Question: I'm trying to make a REST web service.
My project looks like :

The traceback is :
'''
8 dec. 2011 18:31:36 org.apache.catalina.core.AprLifecycleListener init
INFO: The Apache Tomcat Native library which allows optimal performance in production environments was not found on the java.library.path: C:\Program Files\MyEclipse\Common\binary\com.sun.java.jdk.win32.x86_1.6.0.013\bin;C:\Program Files\MyEclipse\Common\plugins\com.genuitec.eclipse.easie.tomcat.myeclipse_9.0.0.me201109141806\tomcat\bin
8 dec. 2011 18:31:36 org.apache.coyote.http11.Http11Protocol init
INFO: Initialisation de Coyote HTTP/1.1 sur http-8080
8 dec. 2011 18:31:36 org.apache.catalina.startup.Catalina load
INFO: Initialization processed in 394 ms
8 dec. 2011 18:31:37 org.apache.catalina.core.StandardService start
INFO: Demarrage du service Catalina
8 dec. 2011 18:31:37 org.apache.catalina.core.StandardEngine start
INFO: Starting Servlet Engine: Apache Tomcat/6.0.13
8 dec. 2011 18:31:37 org.apache.catalina.startup.HostConfig deployWAR
INFO: Deploiement de l'archive Test-0.0.1-SNAPSHOT.war de l'application web
8 dec. 2011 18:31:37 org.apache.catalina.loader.WebappClassLoader validateJarFile
INFO: validateJarFile(C:\Documents and Settings\Naya\Workspaces\MyEclipse 10\.metadata\.me_tcat\webapps\Test-0.0.1-SNAPSHOT\WEB-INF\lib\javax.servlet-3.0.1.jar) - jar not loaded. See Servlet Spec 2.3, section 9.7.2. Offending class: javax/servlet/Servlet.class
8 dec. 2011 18:31:37 org.apache.catalina.loader.WebappClassLoader validateJarFile
INFO: validateJarFile(C:\Documents and Settings\Naya\Workspaces\MyEclipse 10\.metadata\.me_tcat\webapps\Test-0.0.1-SNAPSHOT\WEB-INF\lib\servlet-api-2.5.jar) - jar not loaded. See Servlet Spec 2.3, section 9.7.2. Offending class: javax/servlet/Servlet.class
8 dec. 2011 18:31:38 org.apache.catalina.core.ApplicationContext log
INFO: La servlet Test JAX-RS REST Servlet est marque comme indisponible
8 dec. 2011 18:31:38 org.apache.catalina.core.ApplicationContext log
GRAVE: Error loading WebappClassLoader
delegate: false
repositories:
/WEB-INF/classes/
----------> Parent Classloader:
org.apache.catalina.loader.StandardClassLoader@19e8329
com.sun.jersey.spi.container.servlet.ServletContainer
java.lang.ClassNotFoundException: com.sun.jersey.spi.container.servlet.ServletContainer
at org.apache.catalina.loader.WebappClassLoader.loadClass(WebappClassLoader.java:1358)
at org.apache.catalina.loader.WebappClassLoader.loadClass(WebappClassLoader.java:1204)
at org.apache.catalina.core.StandardWrapper.loadServlet(StandardWrapper.java:1083)
at org.apache.catalina.core.StandardWrapper.load(StandardWrapper.java:981)
at org.apache.catalina.core.StandardContext.loadOnStartup(StandardContext.java:4042)
at org.apache.catalina.core.StandardContext.start(StandardContext.java:4348)
at org.apache.catalina.core.ContainerBase.addChildInternal(ContainerBase.java:791)
at org.apache.catalina.core.ContainerBase.addChild(ContainerBase.java:771)
at org.apache.catalina.core.StandardHost.addChild(StandardHost.java:525)
at org.apache.catalina.startup.HostConfig.deployWAR(HostConfig.java:825)
at org.apache.catalina.startup.HostConfig.deployWARs(HostConfig.java:714)
at org.apache.catalina.startup.HostConfig.deployApps(HostConfig.java:490)
at org.apache.catalina.startup.HostConfig.start(HostConfig.java:1138)
at org.apache.catalina.startup.HostConfig.lifecycleEvent(HostConfig.java:311)
at org.apache.catalina.util.LifecycleSupport.fireLifecycleEvent(LifecycleSupport.java:117)
at org.apache.catalina.core.ContainerBase.start(ContainerBase.java:1053)
at org.apache.catalina.core.StandardHost.start(StandardHost.java:719)
at org.apache.catalina.core.ContainerBase.start(ContainerBase.java:1045)
at org.apache.catalina.core.StandardEngine.start(StandardEngine.java:443)
at org.apache.catalina.core.StandardService.start(StandardService.java:516)
at org.apache.catalina.core.StandardServer.start(StandardServer.java:710)
at org.apache.catalina.startup.Catalina.start(Catalina.java:566)
at sun.reflect.NativeMethodAccessorImpl.invoke0(Native Method)
at sun.reflect.NativeMethodAccessorImpl.invoke(NativeMethodAccessorImpl.java:39)
at sun.reflect.DelegatingMethodAccessorImpl.invoke(DelegatingMethodAccessorImpl.java:25)
at java.lang.reflect.Method.invoke(Method.java:597)
at org.apache.catalina.startup.Bootstrap.start(Bootstrap.java:288)
at org.apache.catalina.startup.Bootstrap.main(Bootstrap.java:413)
'''
My web.xml :
'''
<?xml version="1.0" encoding="UTF-8"?>
<web-app version="3.0"
xmlns="http://java.sun.com/xml/ns/javaee"
xmlns:xsi="http://www.w3.org/2001/XMLSchema-instance"
xsi:schemaLocation="http://java.sun.com/xml/ns/javaee
http://java.sun.com/xml/ns/javaee/web-app_3_0.xsd">
<display-name></display-name>
<servlet>
<display-name>Test JAX-RS REST Servlet</display-name>
<servlet-name>Test JAX-RS REST Servlet</servlet-name>
<servlet-class>
com.sun.jersey.spi.container.servlet.ServletContainer
</servlet-class>
</servlet>
<servlet-mapping>
<servlet-name>Test JAX-RS REST Servlet</servlet-name>
<url-pattern>/services/*</url-pattern>
</servlet-mapping>
<welcome-file-list>
<welcome-file>index.jsp</welcome-file>
</welcome-file-list>
</web-app>
'''
Can anyone help me ?
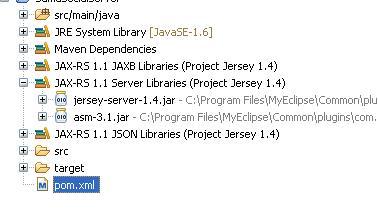
Answer: I have encountered the same issue. I was using Version 1.12.
I could not find the class 'com.sun.jersey.spi.container.servlet.ServletContainer' in the "jersey-server-1.12.jar" or "jersey-core-1.12.jar" as suggested in some other forums.
You can easily check this in Eclipse, when you add it to the Build Path and notice that you do not have that class in the above mentioned jar files.
I searched around and found the following:
'com.sun.jersey.spi.container.servlet.ServletContainer'
I did not find any documentation about this. However having this file in my WEB-INF/lib resolved this issue.
Hope this helps.